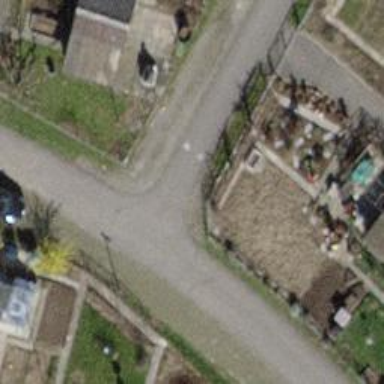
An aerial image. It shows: Bollard.